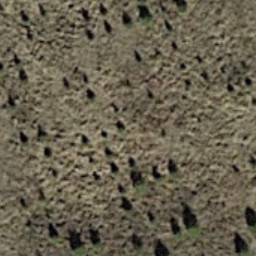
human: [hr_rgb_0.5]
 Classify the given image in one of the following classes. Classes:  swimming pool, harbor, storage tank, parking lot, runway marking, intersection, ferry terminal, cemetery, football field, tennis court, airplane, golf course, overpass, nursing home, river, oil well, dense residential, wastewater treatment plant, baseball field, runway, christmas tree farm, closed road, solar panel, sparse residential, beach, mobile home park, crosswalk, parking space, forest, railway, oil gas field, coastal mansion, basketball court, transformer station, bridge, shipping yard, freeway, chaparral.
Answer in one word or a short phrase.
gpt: christmas tree farm